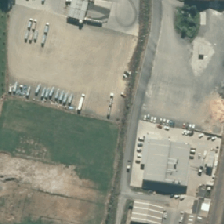
Land cover: urban_parkland